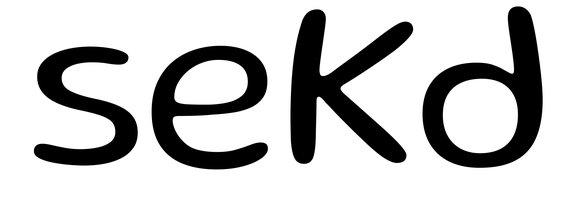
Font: Gluten_Light